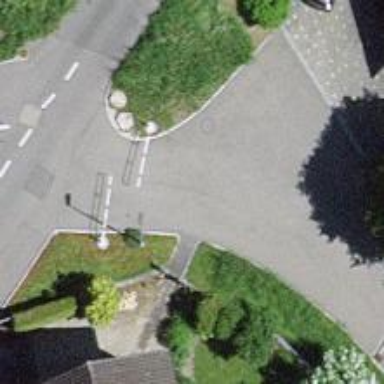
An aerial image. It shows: Cycle barrier.